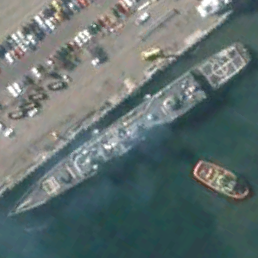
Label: cruiser